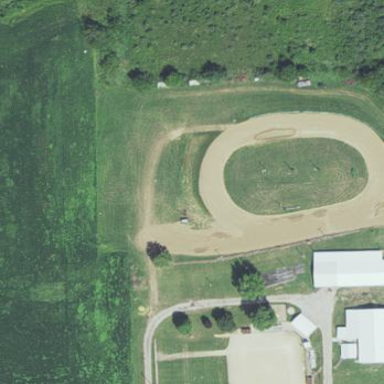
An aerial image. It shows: Raceway for motor sports.